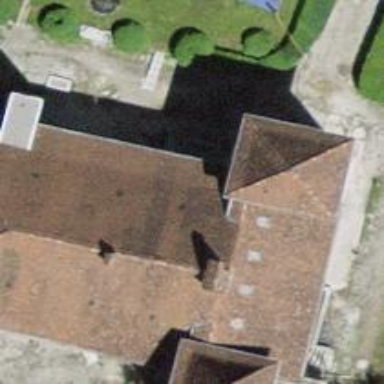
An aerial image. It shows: Historic stately castle building.